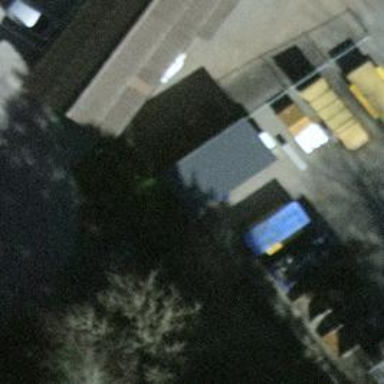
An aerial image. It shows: Recycling facility.